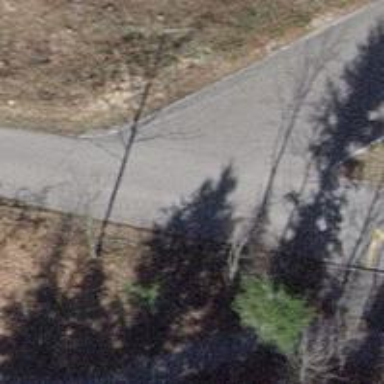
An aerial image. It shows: Unclassified road.